Interaction volume radius: 5 \u00c5
Interaction volume height: 20 \u00c5
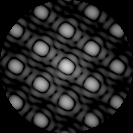
Disorder parameter: 0.005578